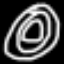
Label: donut